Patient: sex F, age 57
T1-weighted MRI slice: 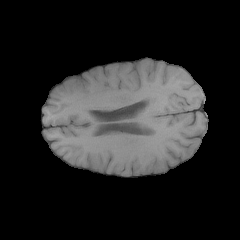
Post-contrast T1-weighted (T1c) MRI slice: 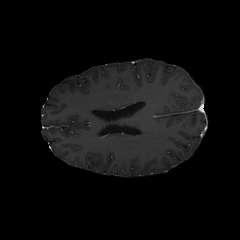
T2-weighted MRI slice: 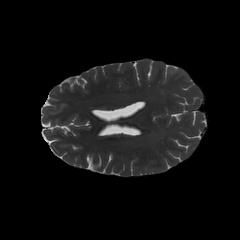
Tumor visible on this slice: no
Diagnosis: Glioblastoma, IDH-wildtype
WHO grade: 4